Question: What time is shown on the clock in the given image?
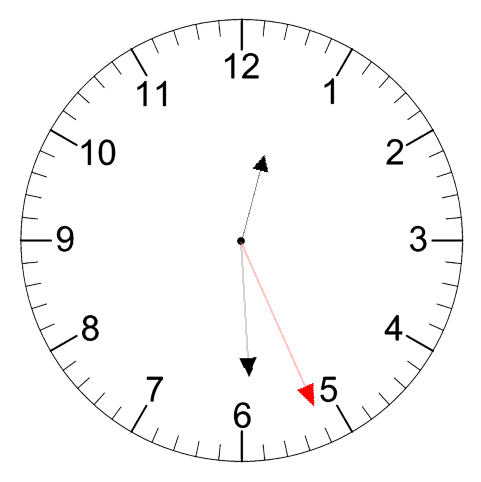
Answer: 12:29:26